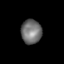
Tissue: skin
Cell type: Epithelial cells
Senescence score: 0.2117
Nuclear area (px): 487
Mean DAPI intensity: 112.536